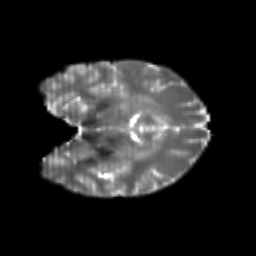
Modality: T2w
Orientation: coronal
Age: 24
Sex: female
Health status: healthy
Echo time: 0.074 s